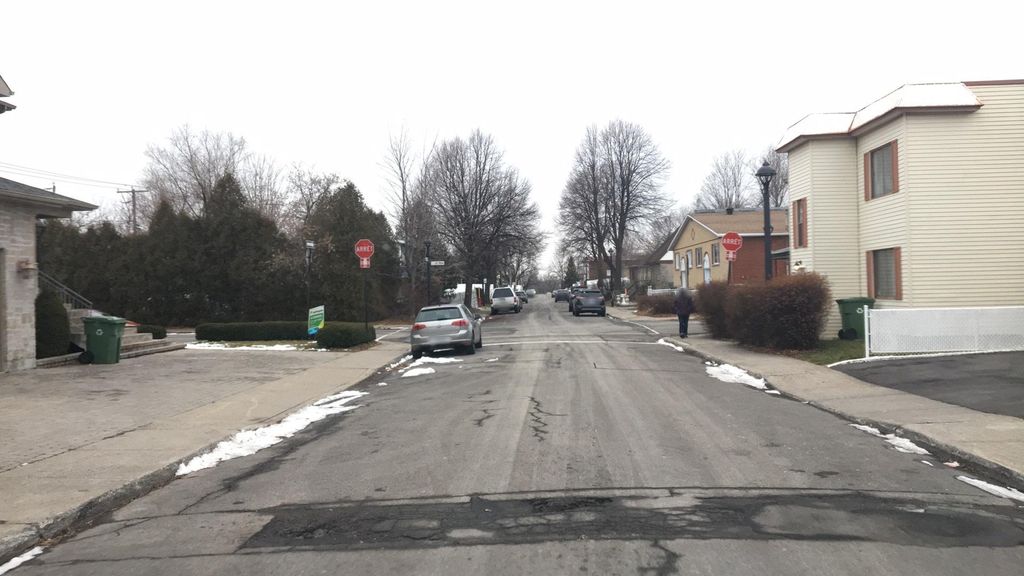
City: montreal